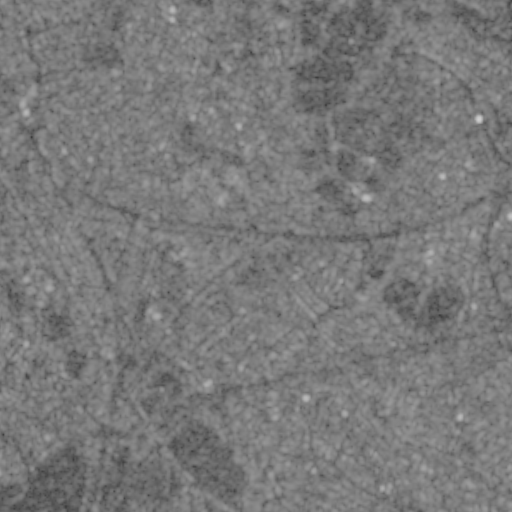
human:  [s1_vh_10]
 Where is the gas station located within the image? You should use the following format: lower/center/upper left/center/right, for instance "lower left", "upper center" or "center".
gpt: The gas station is located in the center right of the image.
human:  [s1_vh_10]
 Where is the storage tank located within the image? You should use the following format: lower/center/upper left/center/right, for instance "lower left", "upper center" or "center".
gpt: The storage tank is located in the center left of the image.
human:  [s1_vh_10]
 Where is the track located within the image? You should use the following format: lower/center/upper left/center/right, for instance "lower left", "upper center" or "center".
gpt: The track is located in the lower right of the image.
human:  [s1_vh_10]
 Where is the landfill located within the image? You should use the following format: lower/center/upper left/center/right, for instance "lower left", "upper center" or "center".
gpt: There is no landfill in the image.

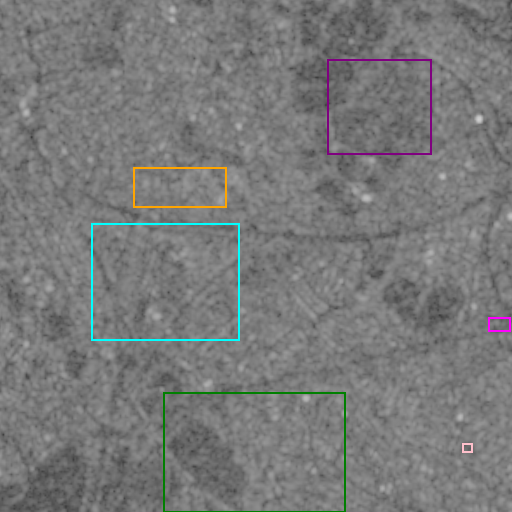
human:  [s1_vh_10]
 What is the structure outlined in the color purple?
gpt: The structure outlined in purple is a crop field.
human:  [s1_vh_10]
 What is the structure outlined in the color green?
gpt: The structure outlined in green is a park.
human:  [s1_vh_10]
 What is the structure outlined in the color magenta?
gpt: The structure outlined in magenta is a parking lot.
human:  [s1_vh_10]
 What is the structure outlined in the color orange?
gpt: The structure outlined in orange is a power substation.
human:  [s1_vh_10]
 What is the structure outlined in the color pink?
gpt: The structure outlined in pink is a track.
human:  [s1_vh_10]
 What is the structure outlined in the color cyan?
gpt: The structure outlined in cyan is a wastewater plant.
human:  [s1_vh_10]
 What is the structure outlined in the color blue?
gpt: There is no blue outline.